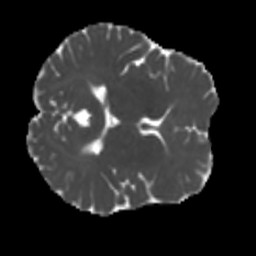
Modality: MD
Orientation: axial
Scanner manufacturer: siemens
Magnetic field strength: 3 T
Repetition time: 4 s
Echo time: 0.0594 s